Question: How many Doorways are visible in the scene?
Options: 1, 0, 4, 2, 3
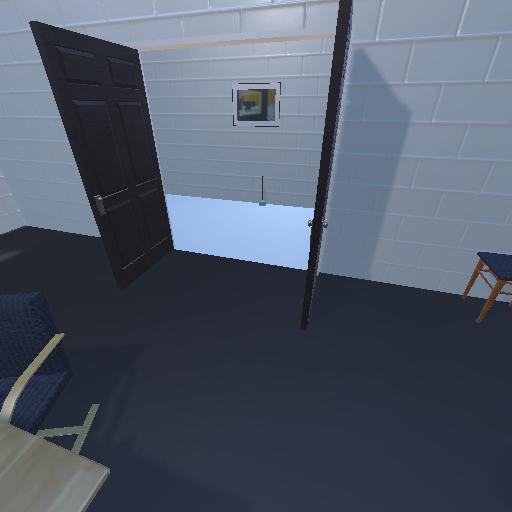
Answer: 1